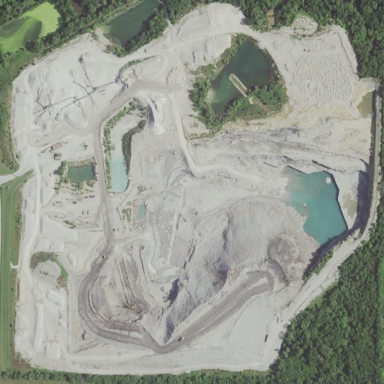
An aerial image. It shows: Quarry area.